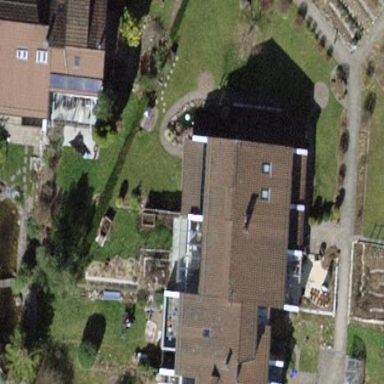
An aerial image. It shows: Terrace building.